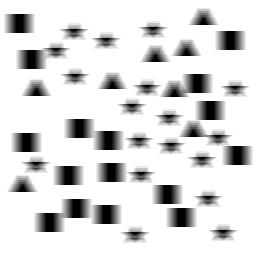
Squares: 16
Triangles: 8
Stars: 18
Total shapes: 42